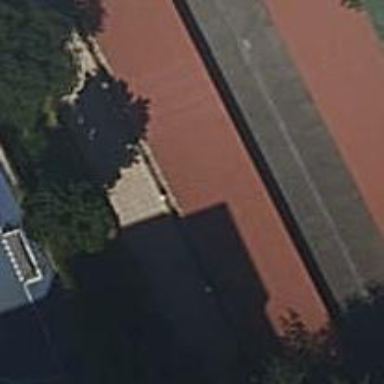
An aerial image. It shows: View of roof of building.